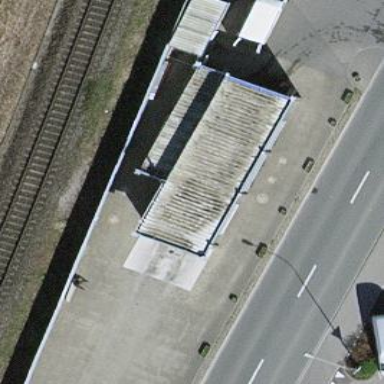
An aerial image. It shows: Building serving as car wash facility.